Question:
The way I tried to solve the problem is:
'''
double nmr1, result;
nmr1 = Convert.ToDouble(textBox1.Text);
result = 1 + nmr1 + Math.Sqrt(nmr1) / 2;
label1.Text = result.ToString();
'''
Is this a correct answer? What I'm doing wrong?
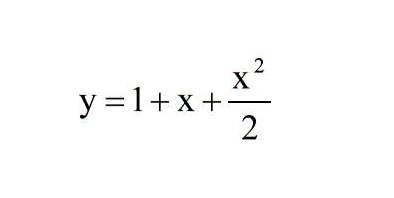
Answer: 'Math.Sqrt(x)' is the square root of x
You want 'Math.Pow(x, 2)' to get x squared